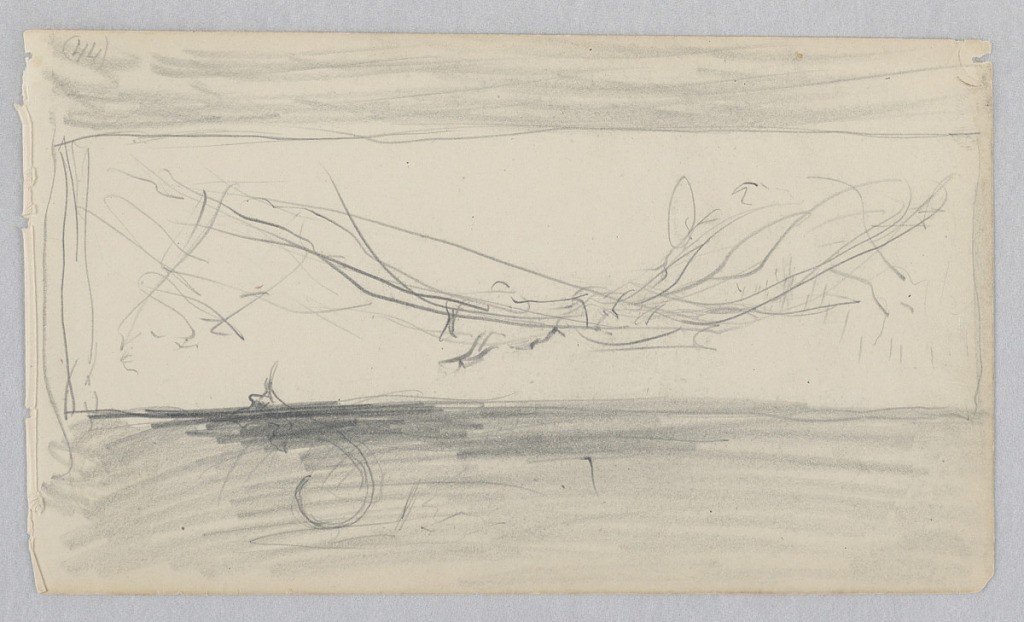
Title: Landscape
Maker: Robert Frederick Blum, American, 1857–1903
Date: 1857–1903
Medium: Graphite on wove paper
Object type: Drawing
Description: Sketch of a landscape with hills along the horizon